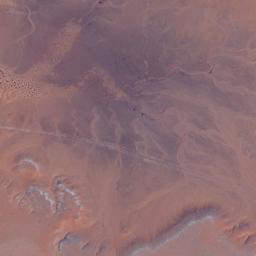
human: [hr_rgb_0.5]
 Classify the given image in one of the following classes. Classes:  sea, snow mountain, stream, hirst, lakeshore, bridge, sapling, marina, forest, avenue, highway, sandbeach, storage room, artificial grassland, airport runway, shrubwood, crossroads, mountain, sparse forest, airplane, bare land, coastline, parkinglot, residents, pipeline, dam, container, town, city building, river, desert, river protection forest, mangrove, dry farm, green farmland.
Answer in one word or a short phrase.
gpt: desert